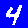
Digit: 4